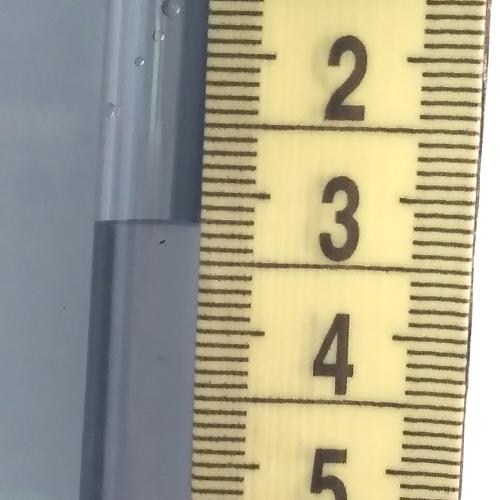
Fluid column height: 3.2 cm